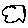
Label: cloud